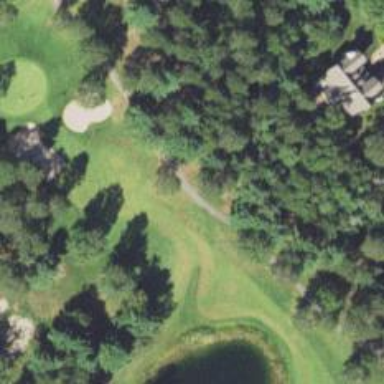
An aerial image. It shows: Golf cartpath that is also road path.